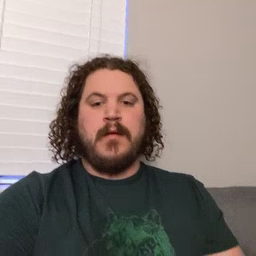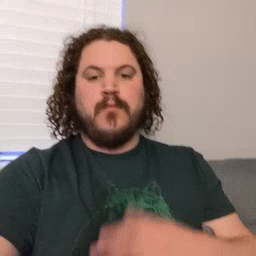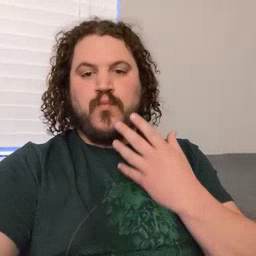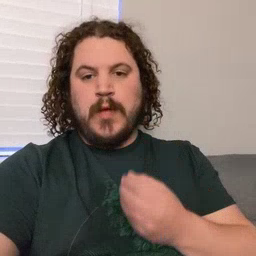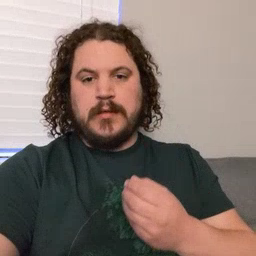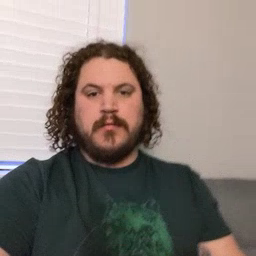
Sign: wet